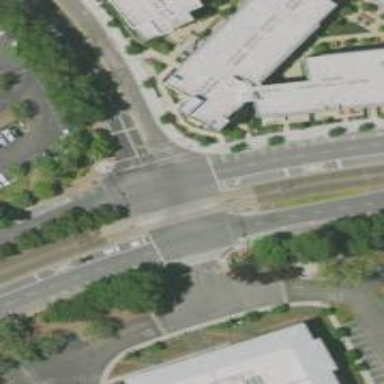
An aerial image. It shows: Solid stop line on the road.